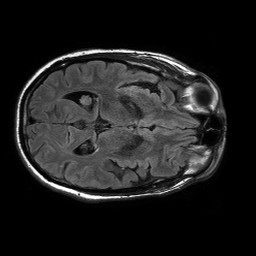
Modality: FLAIR
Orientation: axial
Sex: male
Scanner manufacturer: philips
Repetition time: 11 s
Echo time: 0.125 s